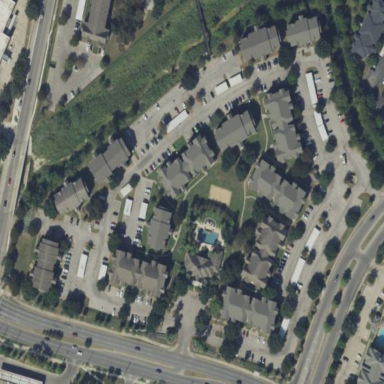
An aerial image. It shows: Residential area with apartments.